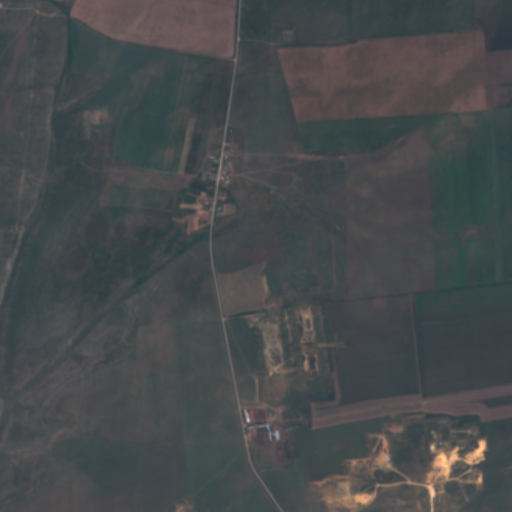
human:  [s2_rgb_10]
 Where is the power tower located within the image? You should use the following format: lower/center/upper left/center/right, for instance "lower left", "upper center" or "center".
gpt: The power tower is located in the lower left of the image.
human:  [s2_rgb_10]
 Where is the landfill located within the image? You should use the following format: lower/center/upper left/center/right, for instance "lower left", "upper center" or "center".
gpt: There is no landfill in the image.